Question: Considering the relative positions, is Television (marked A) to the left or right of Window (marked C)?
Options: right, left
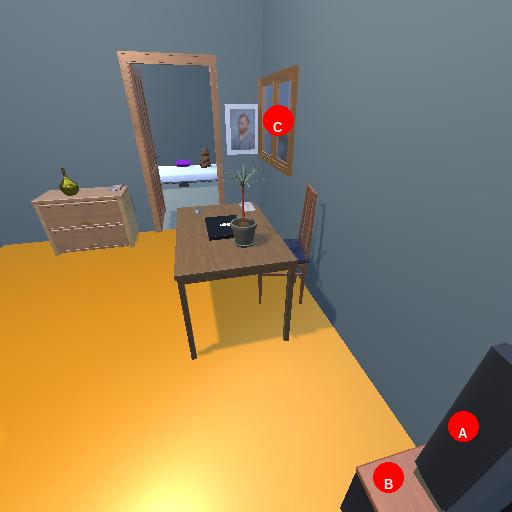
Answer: right